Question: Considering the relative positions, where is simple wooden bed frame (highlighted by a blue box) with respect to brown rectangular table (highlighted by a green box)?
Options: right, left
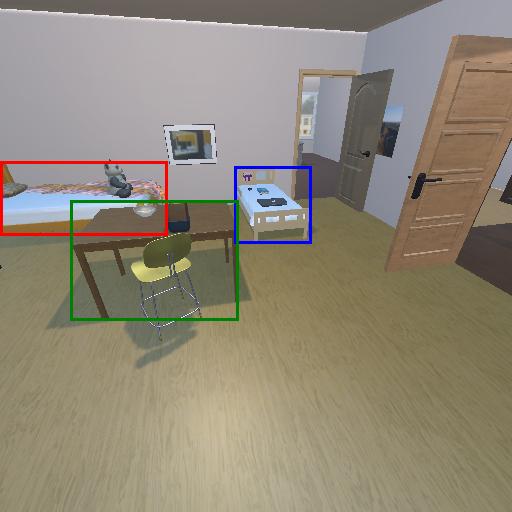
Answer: right